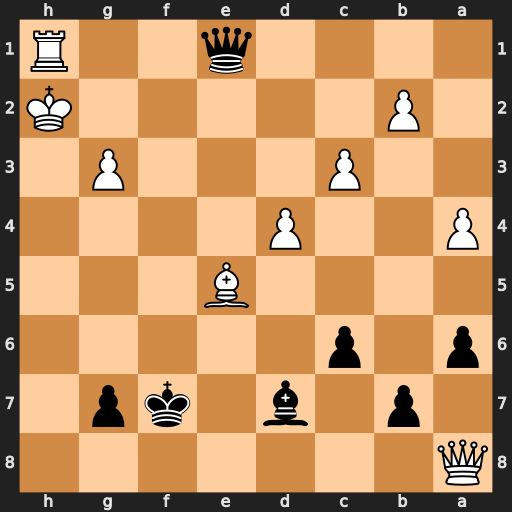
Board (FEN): Q7/1p1b1kp1/p1p5/4B3/P2P4/2P3P1/1P5K/4q2R
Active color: b
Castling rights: -
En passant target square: -
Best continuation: Qf2#